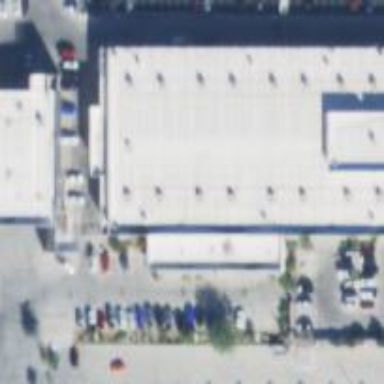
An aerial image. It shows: Car shop building.